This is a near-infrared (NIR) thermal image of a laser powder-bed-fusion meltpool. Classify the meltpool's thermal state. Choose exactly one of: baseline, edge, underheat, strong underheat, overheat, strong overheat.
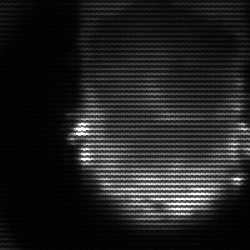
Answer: baseline